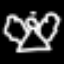
Label: angel